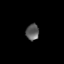
Tissue: skin
Cell type: Epithelial cells
Senescence score: 0.281
Nuclear area (px): 204
Mean DAPI intensity: 94.755